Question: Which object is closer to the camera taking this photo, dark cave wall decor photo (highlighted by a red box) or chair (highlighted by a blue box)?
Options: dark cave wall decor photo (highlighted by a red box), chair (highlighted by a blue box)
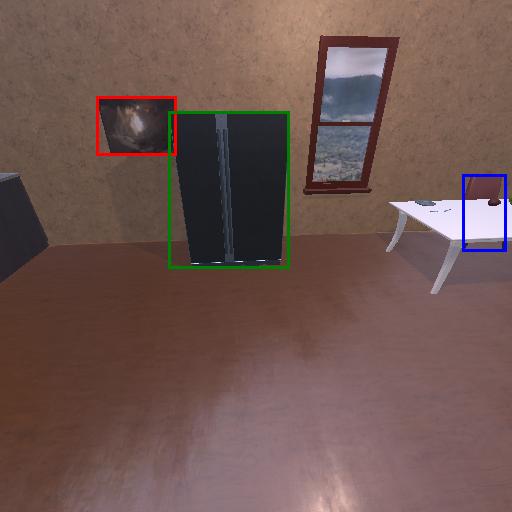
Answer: dark cave wall decor photo (highlighted by a red box)